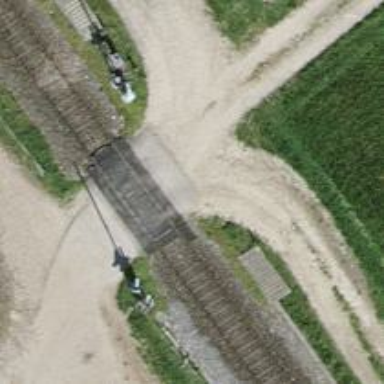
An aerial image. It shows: Level crossing along the railway.